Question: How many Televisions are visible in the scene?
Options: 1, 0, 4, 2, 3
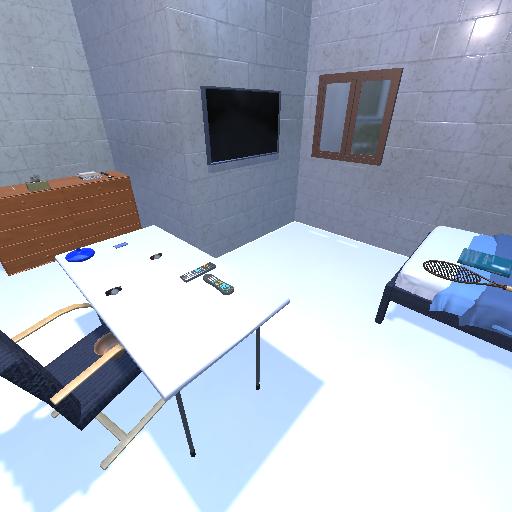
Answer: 1